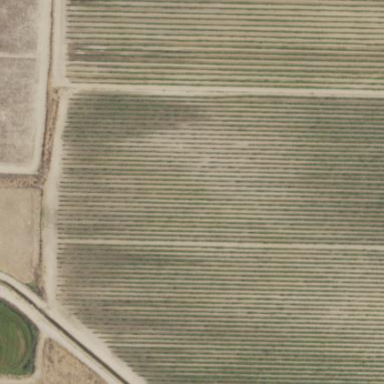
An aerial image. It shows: Vineyard with grape crops.